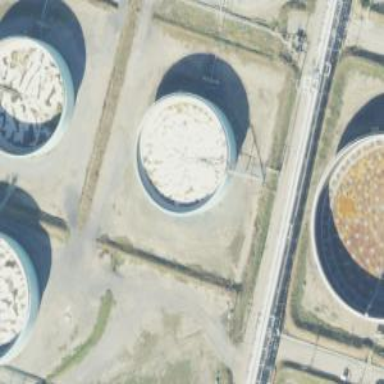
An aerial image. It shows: Storage tank that is man-made.